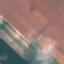
Label: AnnualCrop